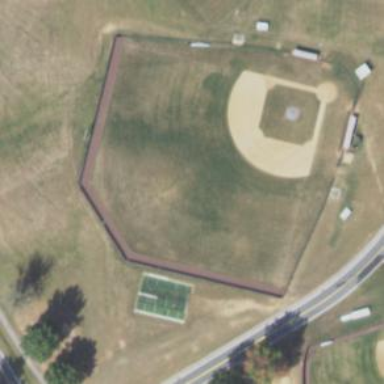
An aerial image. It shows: Baseball pitch for leisure land activities.